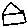
Label: house